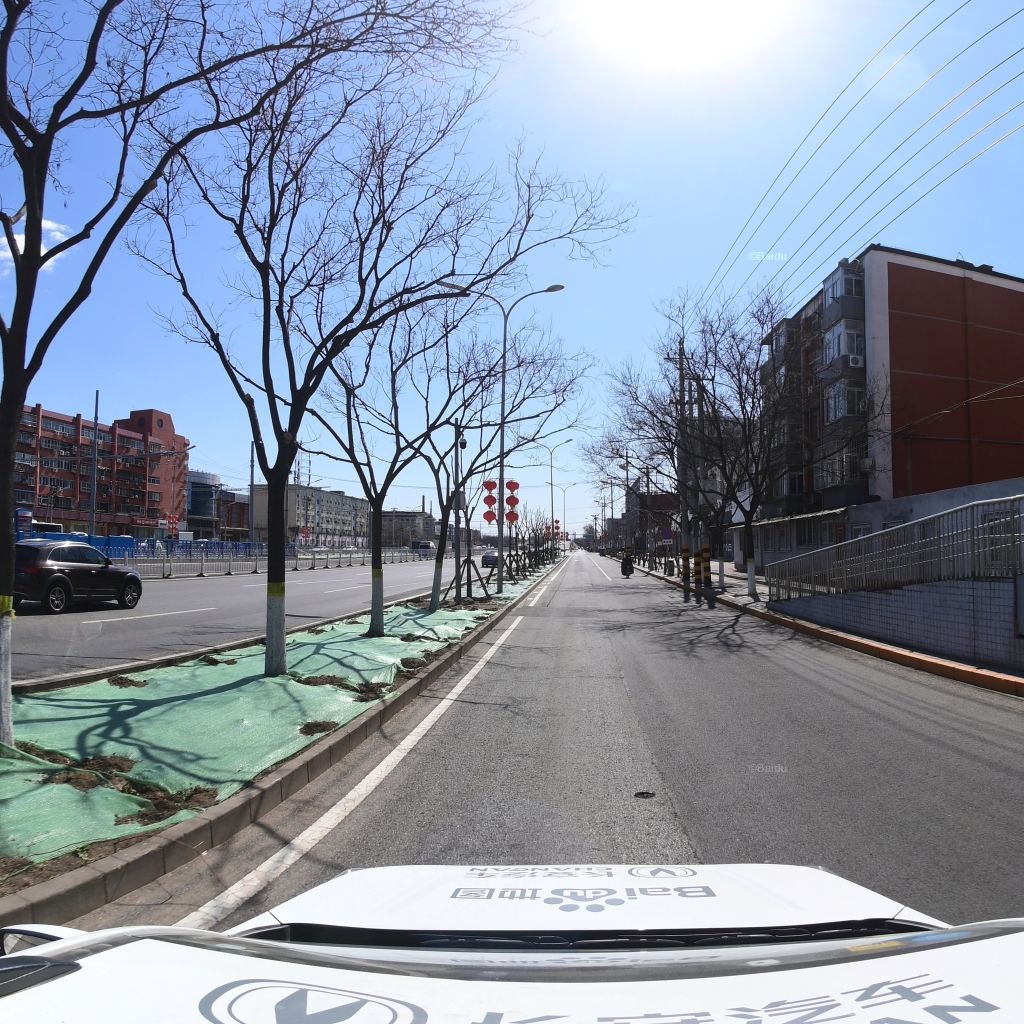
Region: Fengtai
Road damage annotations: transverse crack, pothole, longitudinal crack, longitudinal crack